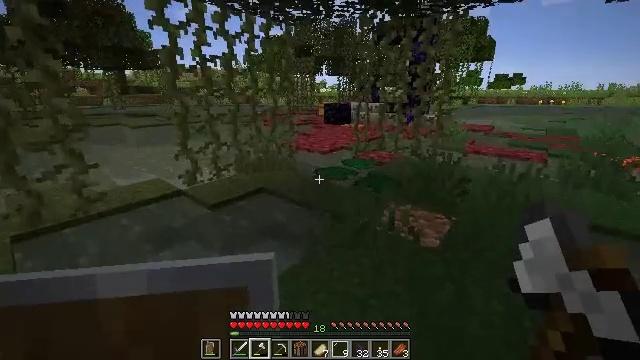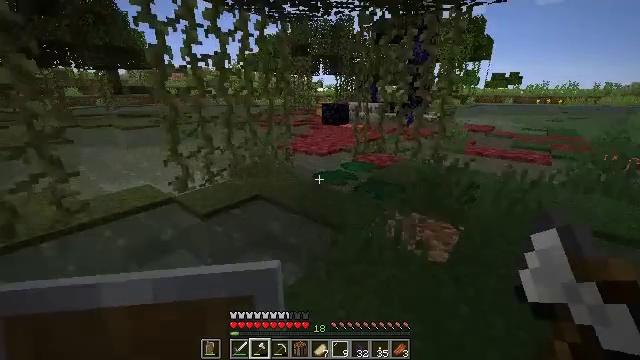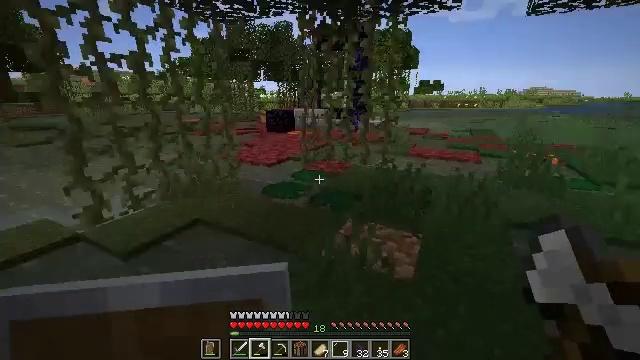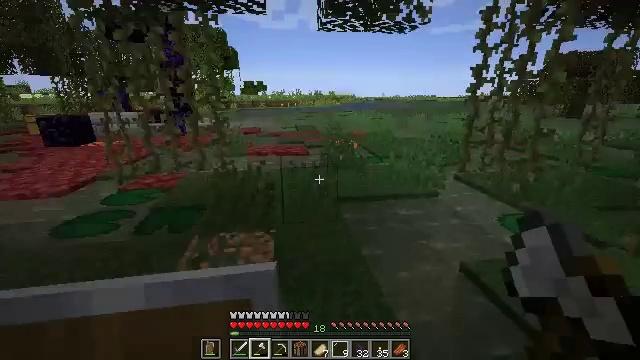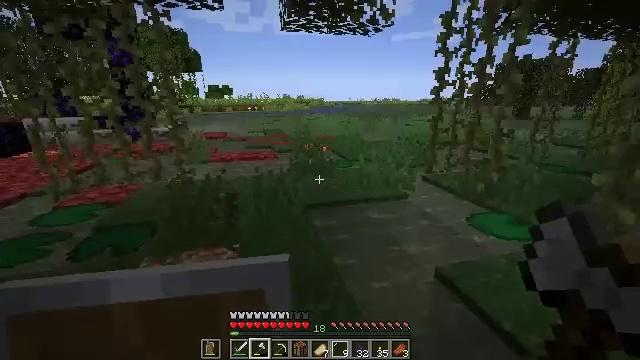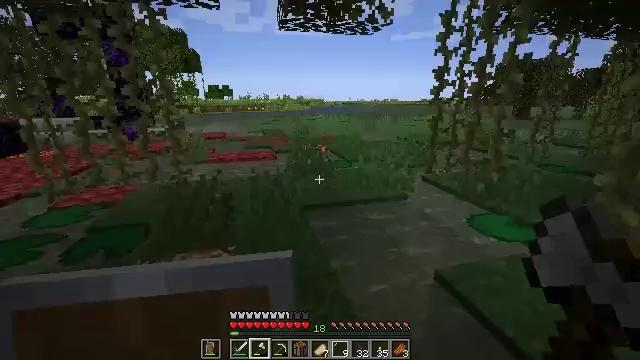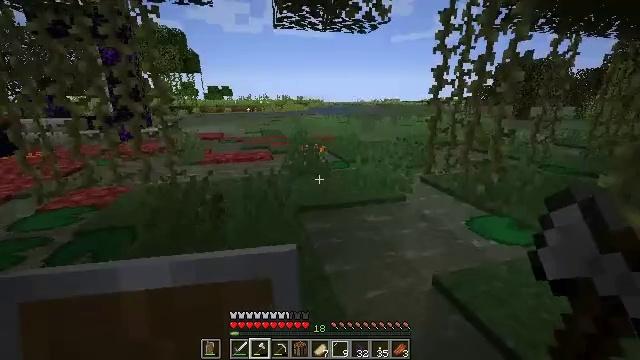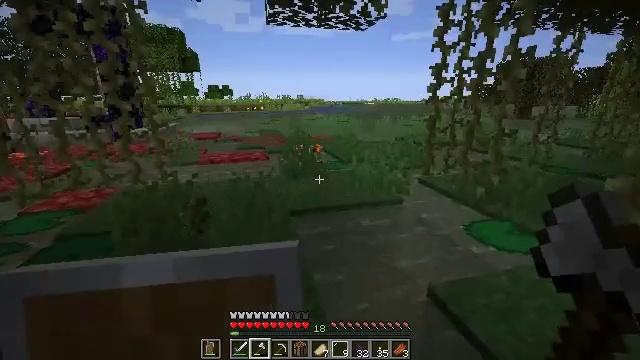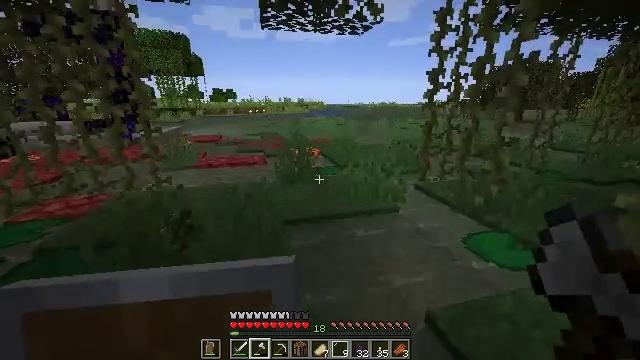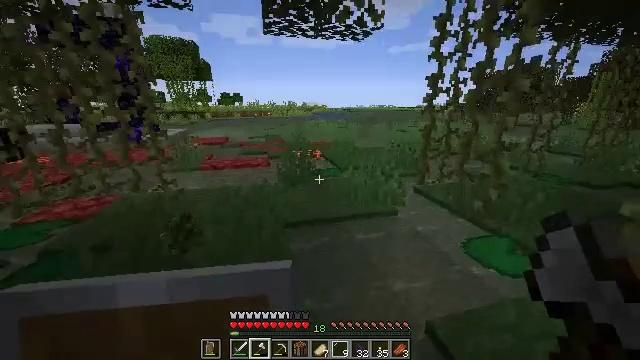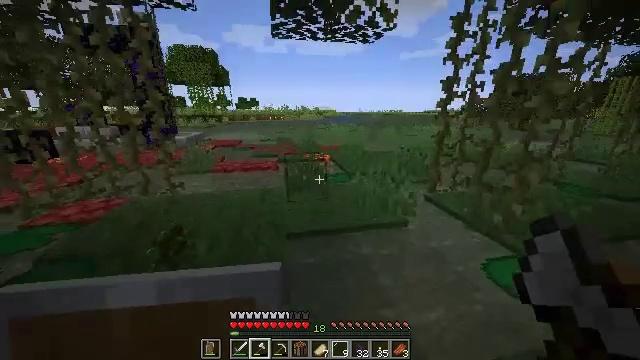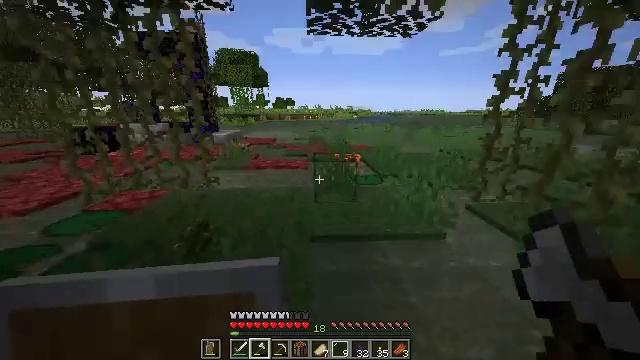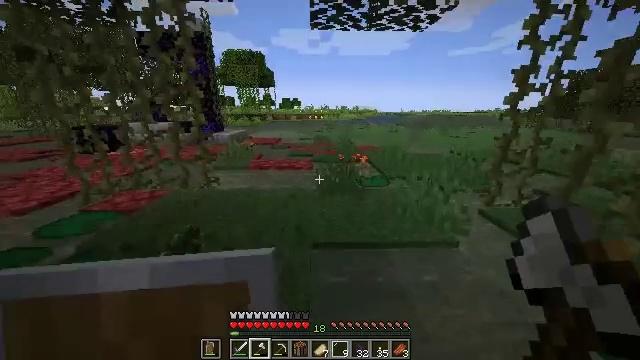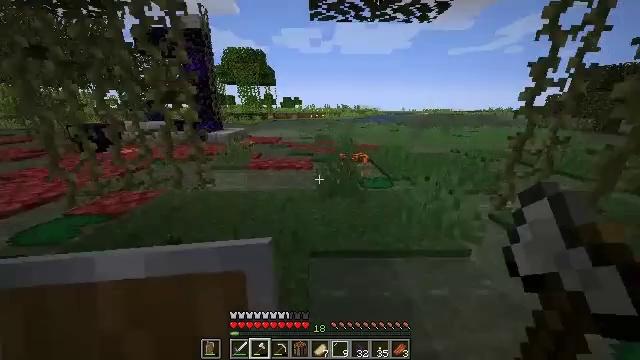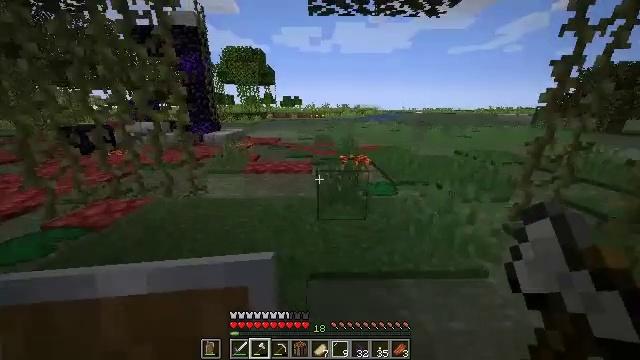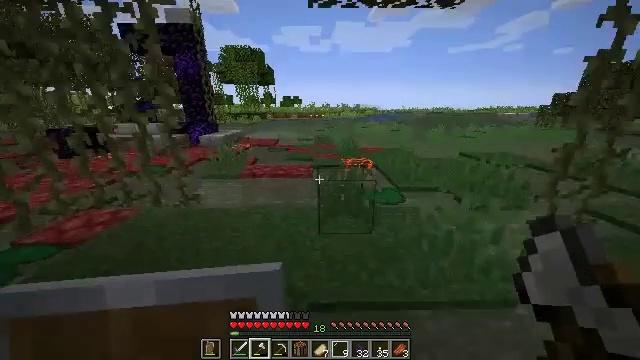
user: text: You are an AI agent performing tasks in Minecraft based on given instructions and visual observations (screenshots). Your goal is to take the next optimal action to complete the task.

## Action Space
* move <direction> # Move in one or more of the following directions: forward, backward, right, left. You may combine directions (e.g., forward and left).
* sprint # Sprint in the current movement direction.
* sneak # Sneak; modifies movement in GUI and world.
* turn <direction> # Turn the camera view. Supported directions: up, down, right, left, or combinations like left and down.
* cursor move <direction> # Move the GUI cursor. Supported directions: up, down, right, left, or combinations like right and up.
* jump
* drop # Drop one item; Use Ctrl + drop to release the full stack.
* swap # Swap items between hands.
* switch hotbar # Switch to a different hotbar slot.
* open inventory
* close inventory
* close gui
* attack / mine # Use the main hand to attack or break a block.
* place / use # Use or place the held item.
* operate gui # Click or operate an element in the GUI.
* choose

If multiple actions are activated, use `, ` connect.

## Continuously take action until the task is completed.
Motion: motion action
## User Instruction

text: Harvest the lily pad from the surface of water.
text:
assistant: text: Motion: move forward
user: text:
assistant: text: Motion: move forward, turn right and up
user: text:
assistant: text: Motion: move forward and move right, turn right
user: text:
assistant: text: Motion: move forward and move right, turn right
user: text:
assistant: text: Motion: move forward and move right
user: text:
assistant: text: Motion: move forward and move right
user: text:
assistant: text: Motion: move forward, sprint
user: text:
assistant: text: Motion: move forward, sprint
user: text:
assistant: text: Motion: move forward, sprint
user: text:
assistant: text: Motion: move forward, sprint, turn left
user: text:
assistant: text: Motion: move forward, sprint, turn left
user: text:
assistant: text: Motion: move forward, turn left
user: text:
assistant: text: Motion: move forward
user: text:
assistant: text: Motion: move forward
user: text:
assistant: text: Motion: move forward
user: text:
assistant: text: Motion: move forward
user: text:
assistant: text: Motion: move forward
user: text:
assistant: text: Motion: move forward
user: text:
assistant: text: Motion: move forward, turn left
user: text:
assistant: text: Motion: move forward
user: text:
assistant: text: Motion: move forward
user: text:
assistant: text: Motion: move forward
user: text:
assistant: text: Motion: move forward
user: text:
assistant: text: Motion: move forward
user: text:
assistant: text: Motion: move forward
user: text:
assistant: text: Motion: move forward, jump
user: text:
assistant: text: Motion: move forward, jump
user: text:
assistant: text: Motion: move forward, jump
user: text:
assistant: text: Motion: move forward, jump
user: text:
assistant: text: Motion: move forward, jump